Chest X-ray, PA view. Patient: 74 years old, sex F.
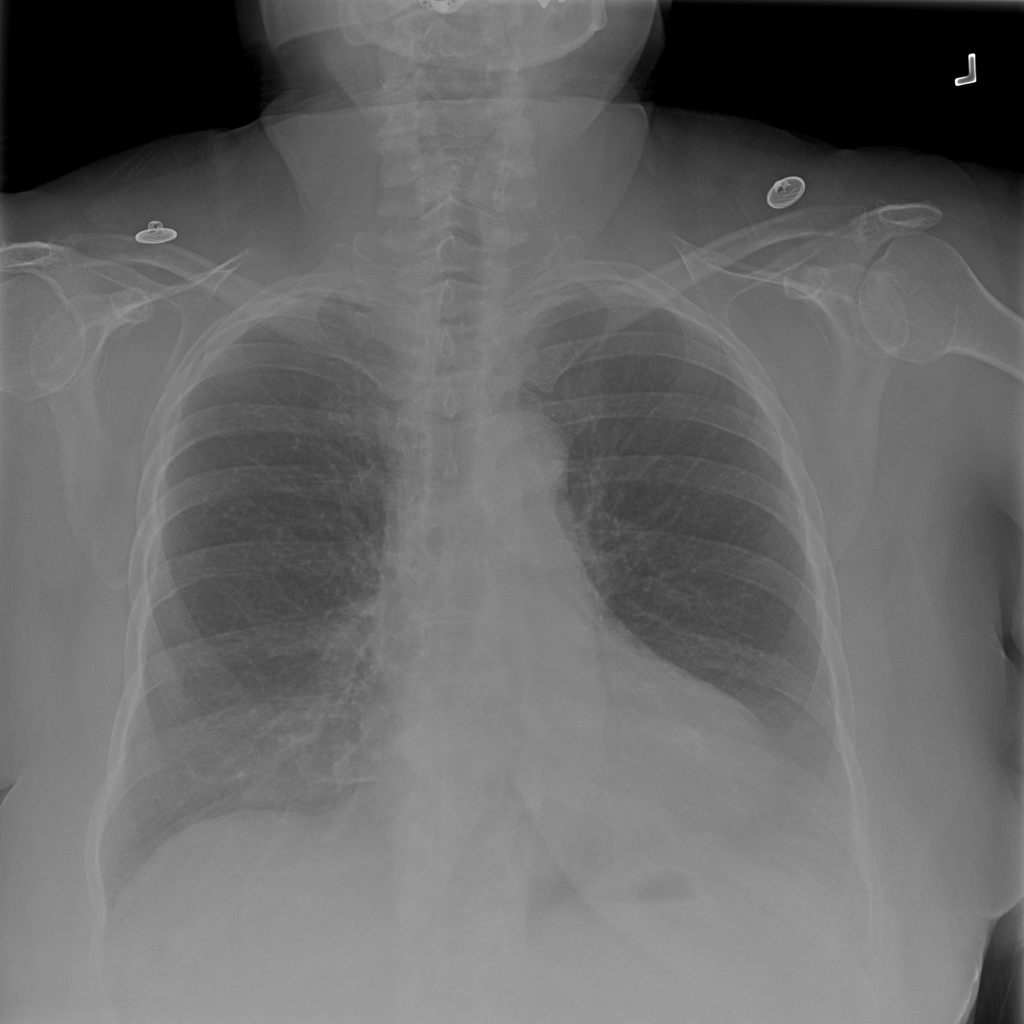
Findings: No Finding